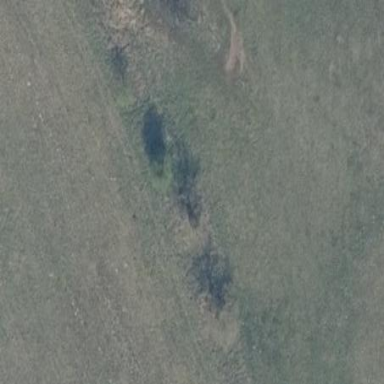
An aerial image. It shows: Patch of scrub vegetation.